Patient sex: M
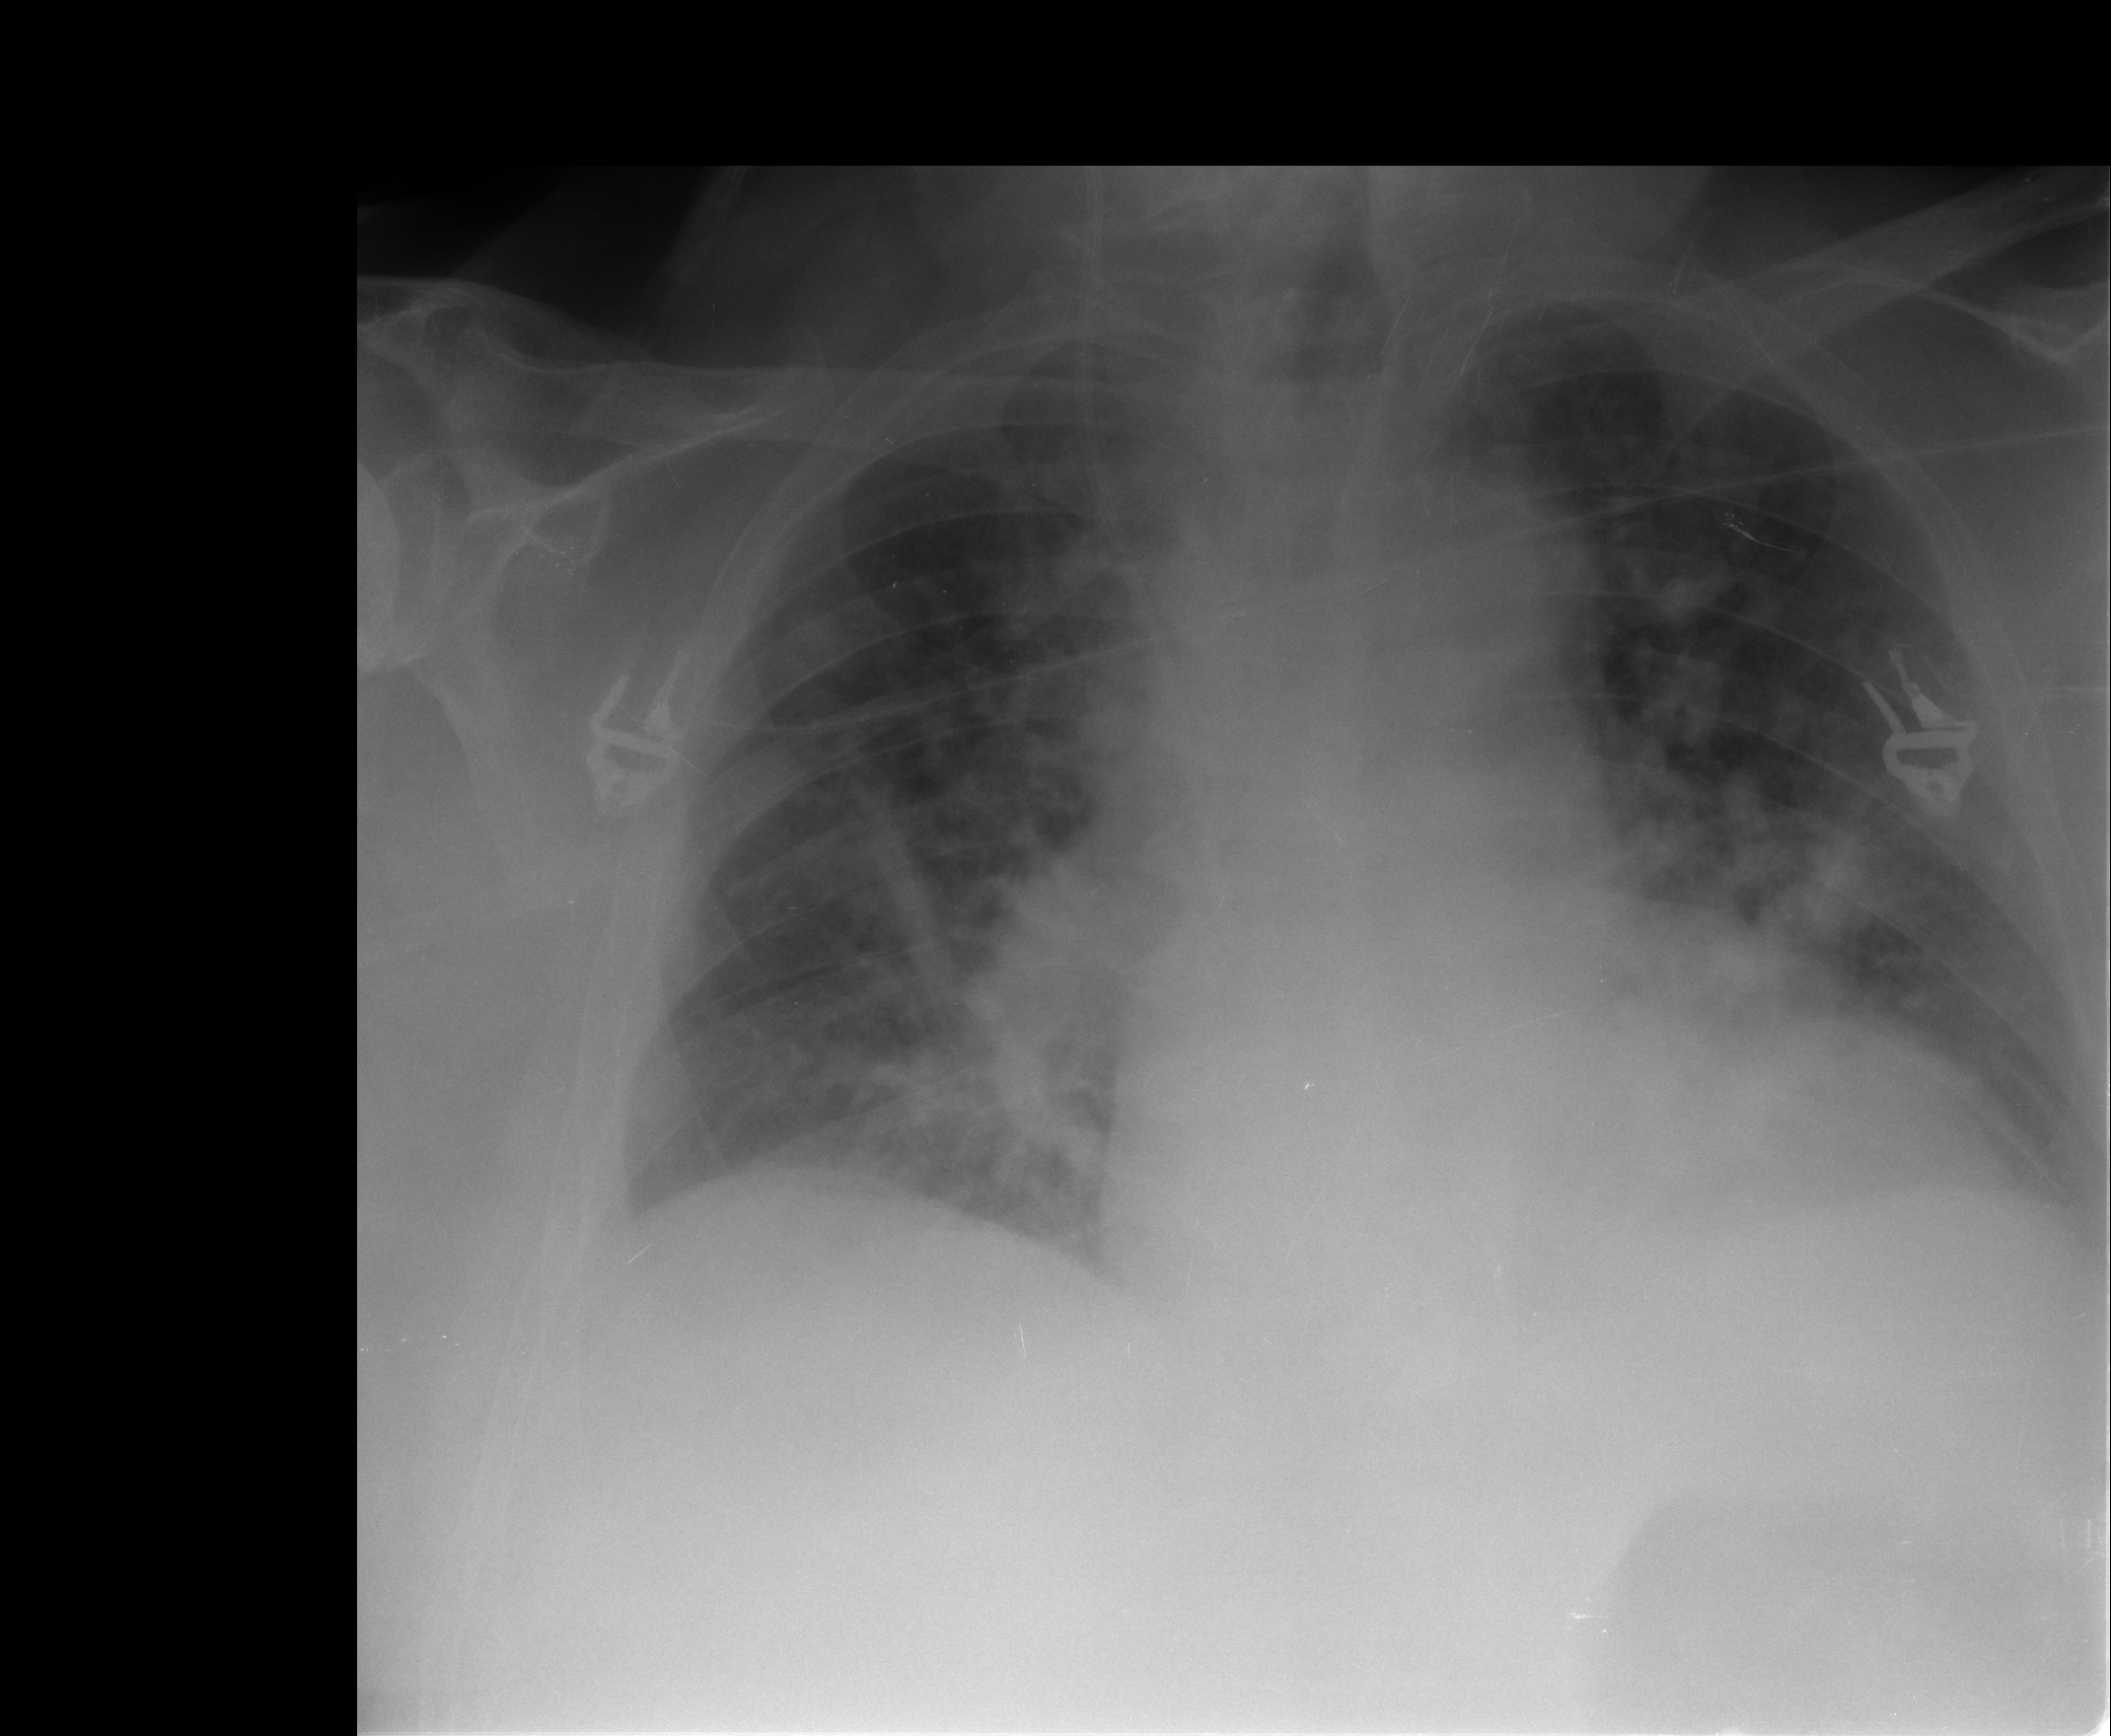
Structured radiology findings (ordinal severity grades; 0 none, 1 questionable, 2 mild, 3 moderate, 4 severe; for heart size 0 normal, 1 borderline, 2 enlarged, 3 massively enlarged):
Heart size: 2
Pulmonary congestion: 3
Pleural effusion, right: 1
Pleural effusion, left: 0
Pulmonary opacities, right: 2
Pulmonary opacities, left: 2
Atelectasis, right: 2
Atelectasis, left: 2